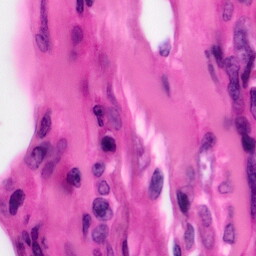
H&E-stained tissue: Pancreatic